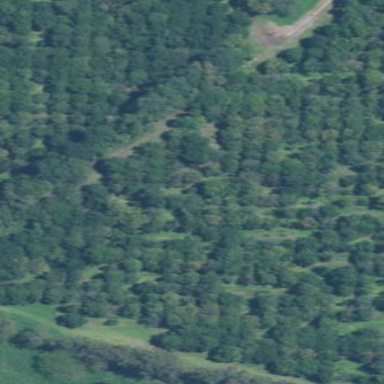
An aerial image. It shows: Orchard filled with macadamia trees.